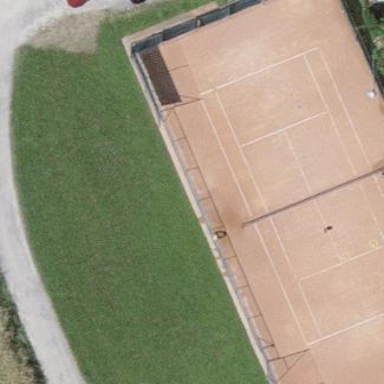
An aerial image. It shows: Tennis court on pitch designated for leisure land.